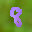
Label: 8